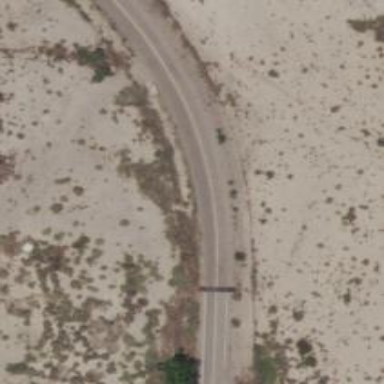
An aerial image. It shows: Asphalt road classified as tertiary.